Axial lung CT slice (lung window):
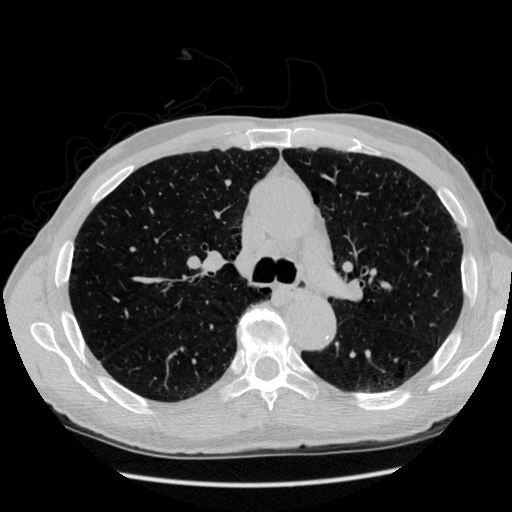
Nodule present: no